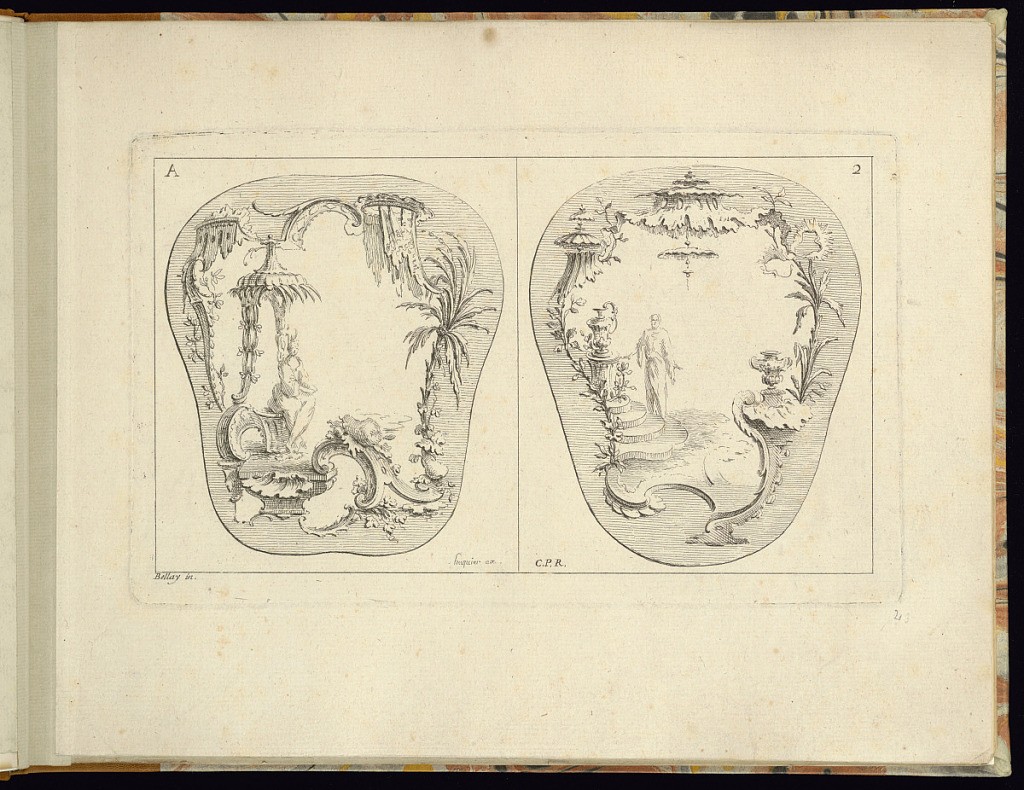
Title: Two Designs for Hand Fans
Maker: Bellay, French, active from 1734
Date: ca.1734–37
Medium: Etching on laid paper
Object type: Print
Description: Two designs for hand fans or hand screens printed on the same plate, side-by-side. The fans or screens are pear-shaped and feature rococo and chinoiserie (in the Chinese style) motifs along the edges with the center left blank. The design on the left includes a woman seated below a canopy with trees, fruit, c-scrolls, shells, leaves, s-scrolls, acanthus leaves, and flowers. The design on the right includes a standing man, steps, a vase and urn on plinths, sprigs, scrolling leaves, and canopies. The plate is lettered, numbered, and signed.